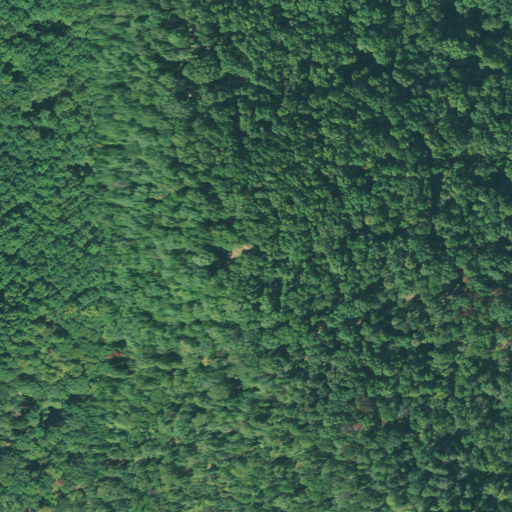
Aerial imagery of mountain in South Carolina named Cedar Creek Mountain containing only deciduous forest